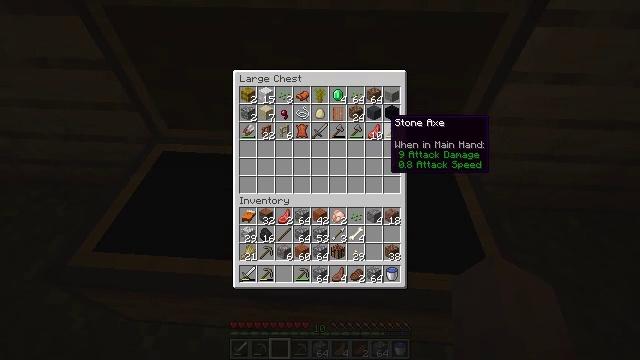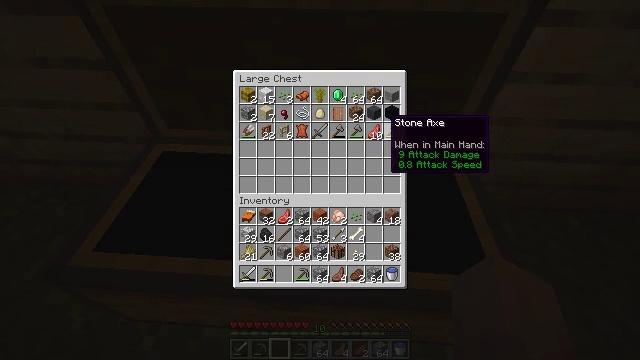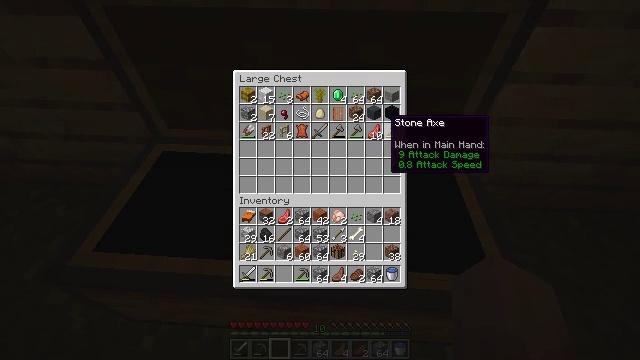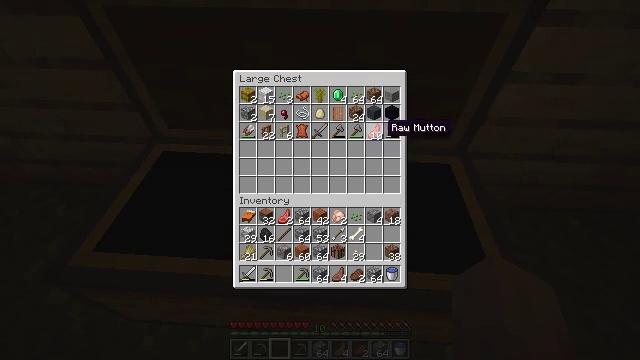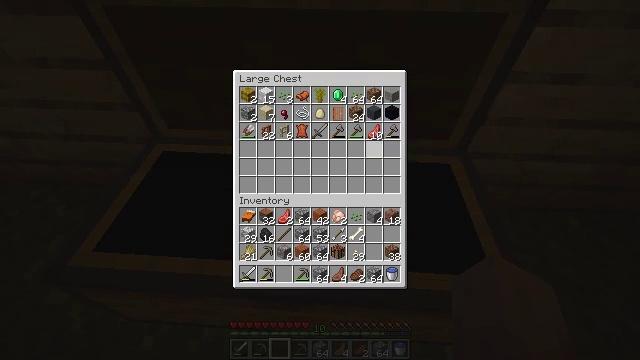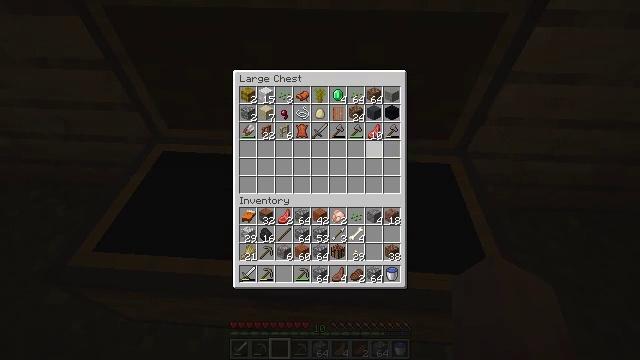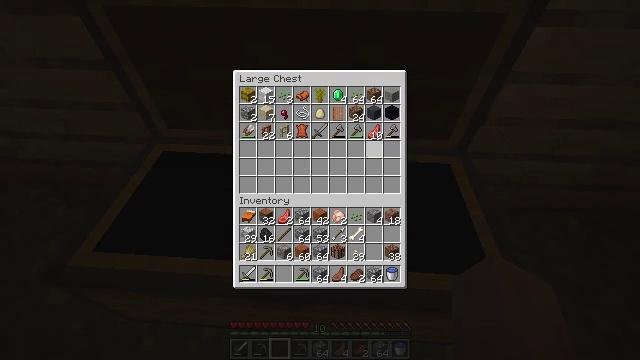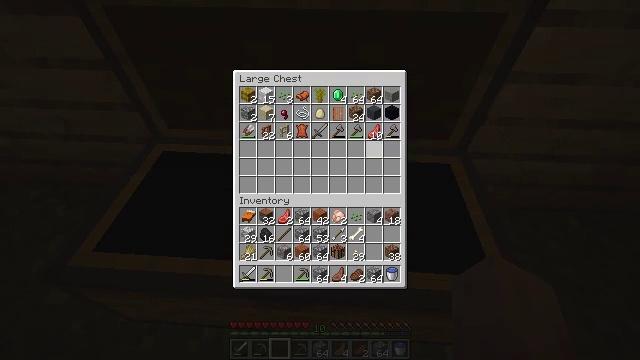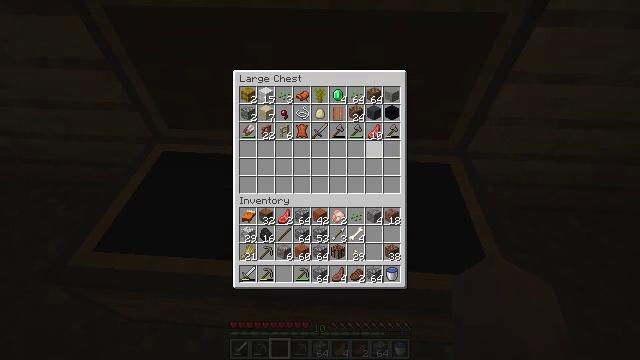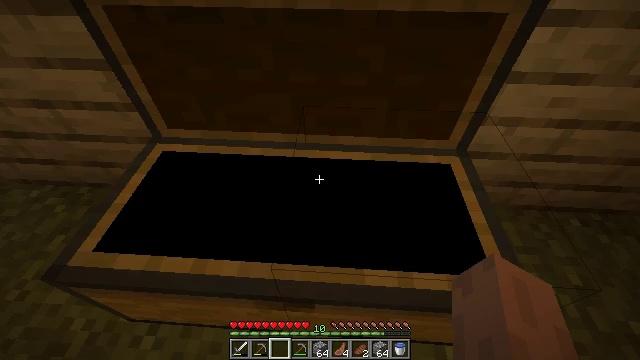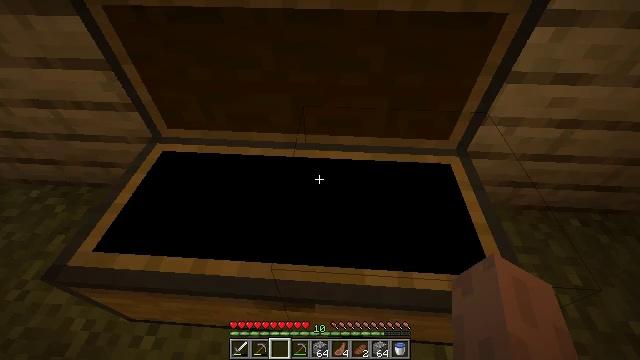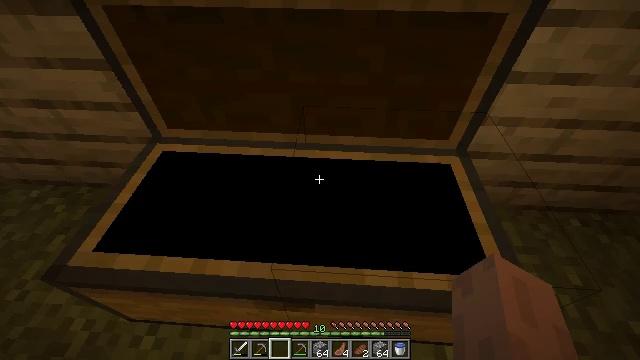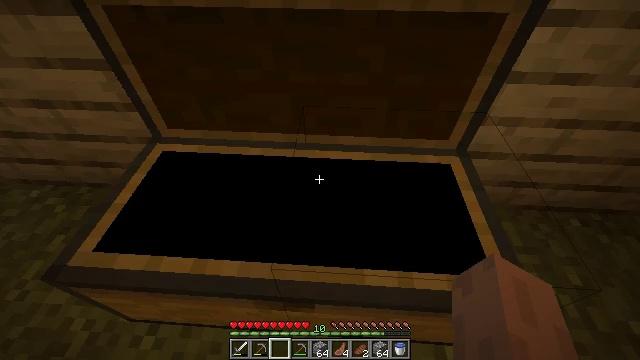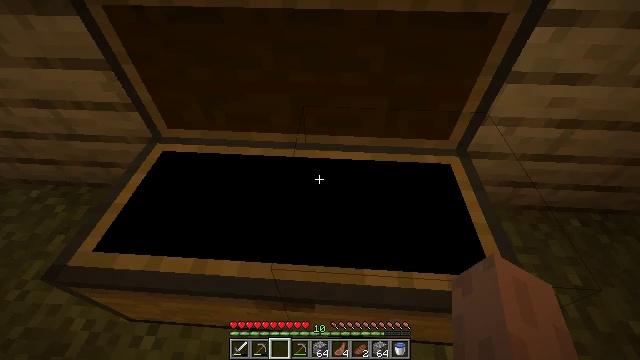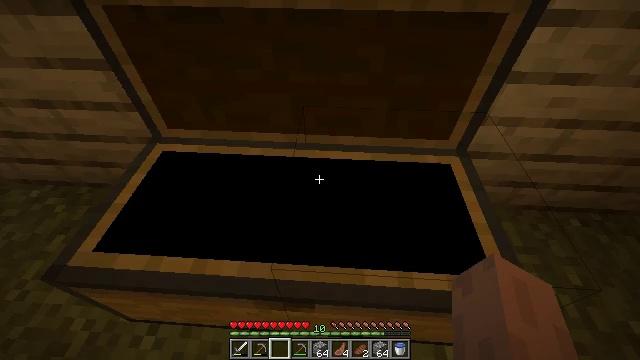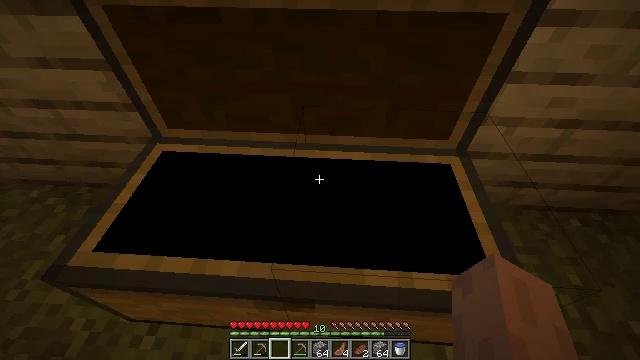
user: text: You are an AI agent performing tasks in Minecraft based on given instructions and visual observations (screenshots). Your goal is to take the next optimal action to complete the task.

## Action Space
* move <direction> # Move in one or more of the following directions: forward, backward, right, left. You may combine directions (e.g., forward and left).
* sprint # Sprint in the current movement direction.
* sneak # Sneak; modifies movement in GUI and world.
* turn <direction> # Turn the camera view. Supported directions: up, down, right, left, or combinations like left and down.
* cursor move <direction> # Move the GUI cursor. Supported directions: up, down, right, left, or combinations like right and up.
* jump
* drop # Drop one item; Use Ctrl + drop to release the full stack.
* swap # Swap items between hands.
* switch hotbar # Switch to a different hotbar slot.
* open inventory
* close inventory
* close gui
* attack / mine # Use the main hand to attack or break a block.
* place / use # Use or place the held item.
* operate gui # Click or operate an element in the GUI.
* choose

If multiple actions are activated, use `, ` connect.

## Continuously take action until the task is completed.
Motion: motion action
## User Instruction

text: Produce an acacia button in the crafting table.
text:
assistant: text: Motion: no_op
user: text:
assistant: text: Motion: no_op
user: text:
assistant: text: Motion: no_op
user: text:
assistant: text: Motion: cursor move down
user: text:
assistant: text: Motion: no_op
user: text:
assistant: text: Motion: no_op
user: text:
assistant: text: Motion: no_op
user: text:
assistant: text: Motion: no_op
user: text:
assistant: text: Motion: no_op
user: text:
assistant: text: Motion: close gui
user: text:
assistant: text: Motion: open inventory
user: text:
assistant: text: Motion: no_op
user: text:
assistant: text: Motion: no_op
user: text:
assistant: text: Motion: no_op
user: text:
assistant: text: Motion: no_op
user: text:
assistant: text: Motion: turn right
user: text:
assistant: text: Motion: turn right and down
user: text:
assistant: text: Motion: turn right and down
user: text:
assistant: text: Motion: turn right
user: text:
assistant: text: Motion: move forward, turn right and up
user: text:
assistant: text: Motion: move forward, turn right and up
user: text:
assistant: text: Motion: move forward, turn right
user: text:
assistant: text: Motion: move forward, turn right and up
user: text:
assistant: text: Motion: move forward, turn right
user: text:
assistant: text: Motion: move forward
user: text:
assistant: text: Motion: move forward
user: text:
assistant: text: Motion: move forward, turn right and up
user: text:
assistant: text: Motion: move forward, turn right and up
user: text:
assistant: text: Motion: move forward, turn right and up
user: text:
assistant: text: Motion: move forward